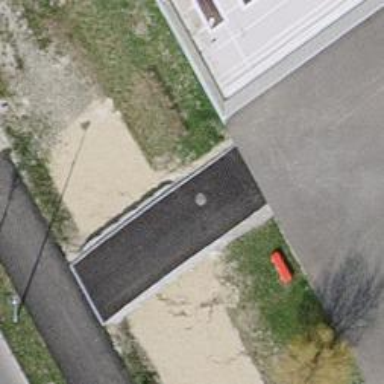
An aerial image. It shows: Footway with ground surface.